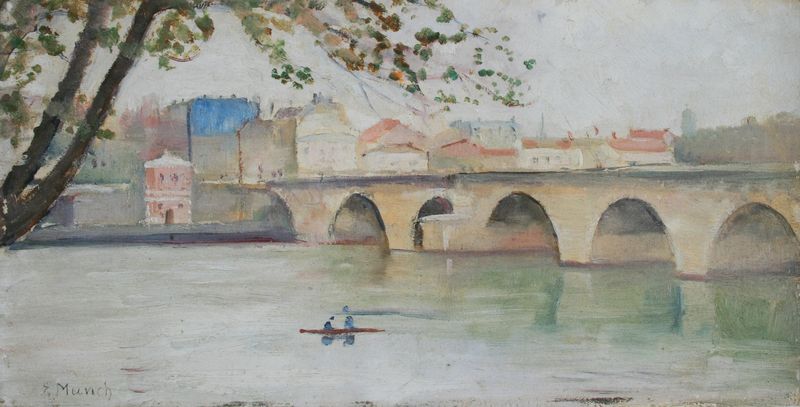
Titel: Die Seine bei Saint Cloud
Künstler: Edvard Munch
Institution: Privatbesitz
Schlagwörter: baum, blau, blätter, gemälde, himmel, wasser, weiß, wolken, grün, menschen, stadt, äste, braun, dach, haus, rot, mensch, ast, häuser, brücke, gewässer, blatt, boot, turm, bogen, dächer, fluß, ruderboot, ruderer, trübe, bögen, türme, munch, trüb, edvard munch, avignon, edvard, bootfahrer